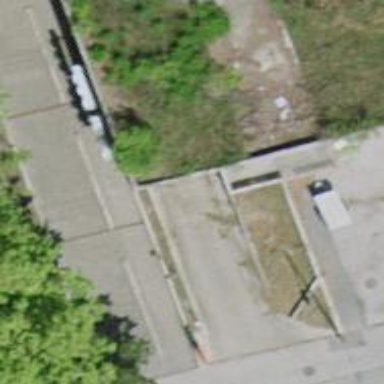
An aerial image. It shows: Parking entrance.